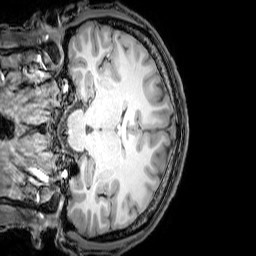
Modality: T1w
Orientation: coronal
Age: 22
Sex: male
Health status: healthy
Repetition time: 0.081 s
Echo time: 0.037 s